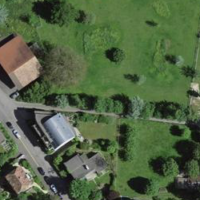
EUNIS habitat code: 25
Species observed at this site:
Certhia brachydactyla
Corvus corone
Cyanistes caeruleus
Anas platyrhynchos
Sturnus vulgaris
Troglodytes troglodytes
Dendrocopos major
Passer domesticus
Fringilla coelebs
Aegithalos caudatus
Sylvia atricapilla
Columba palumbus
Turdus merula
Phylloscopus collybita
Gallinula chloropus
Parus major
Erithacus rubecula
Milvus milvus
Pica pica
Phoenicurus ochruros
Phoenicurus phoenicurus
Garrulus glandarius
Falco tinnunculus
Picus viridis